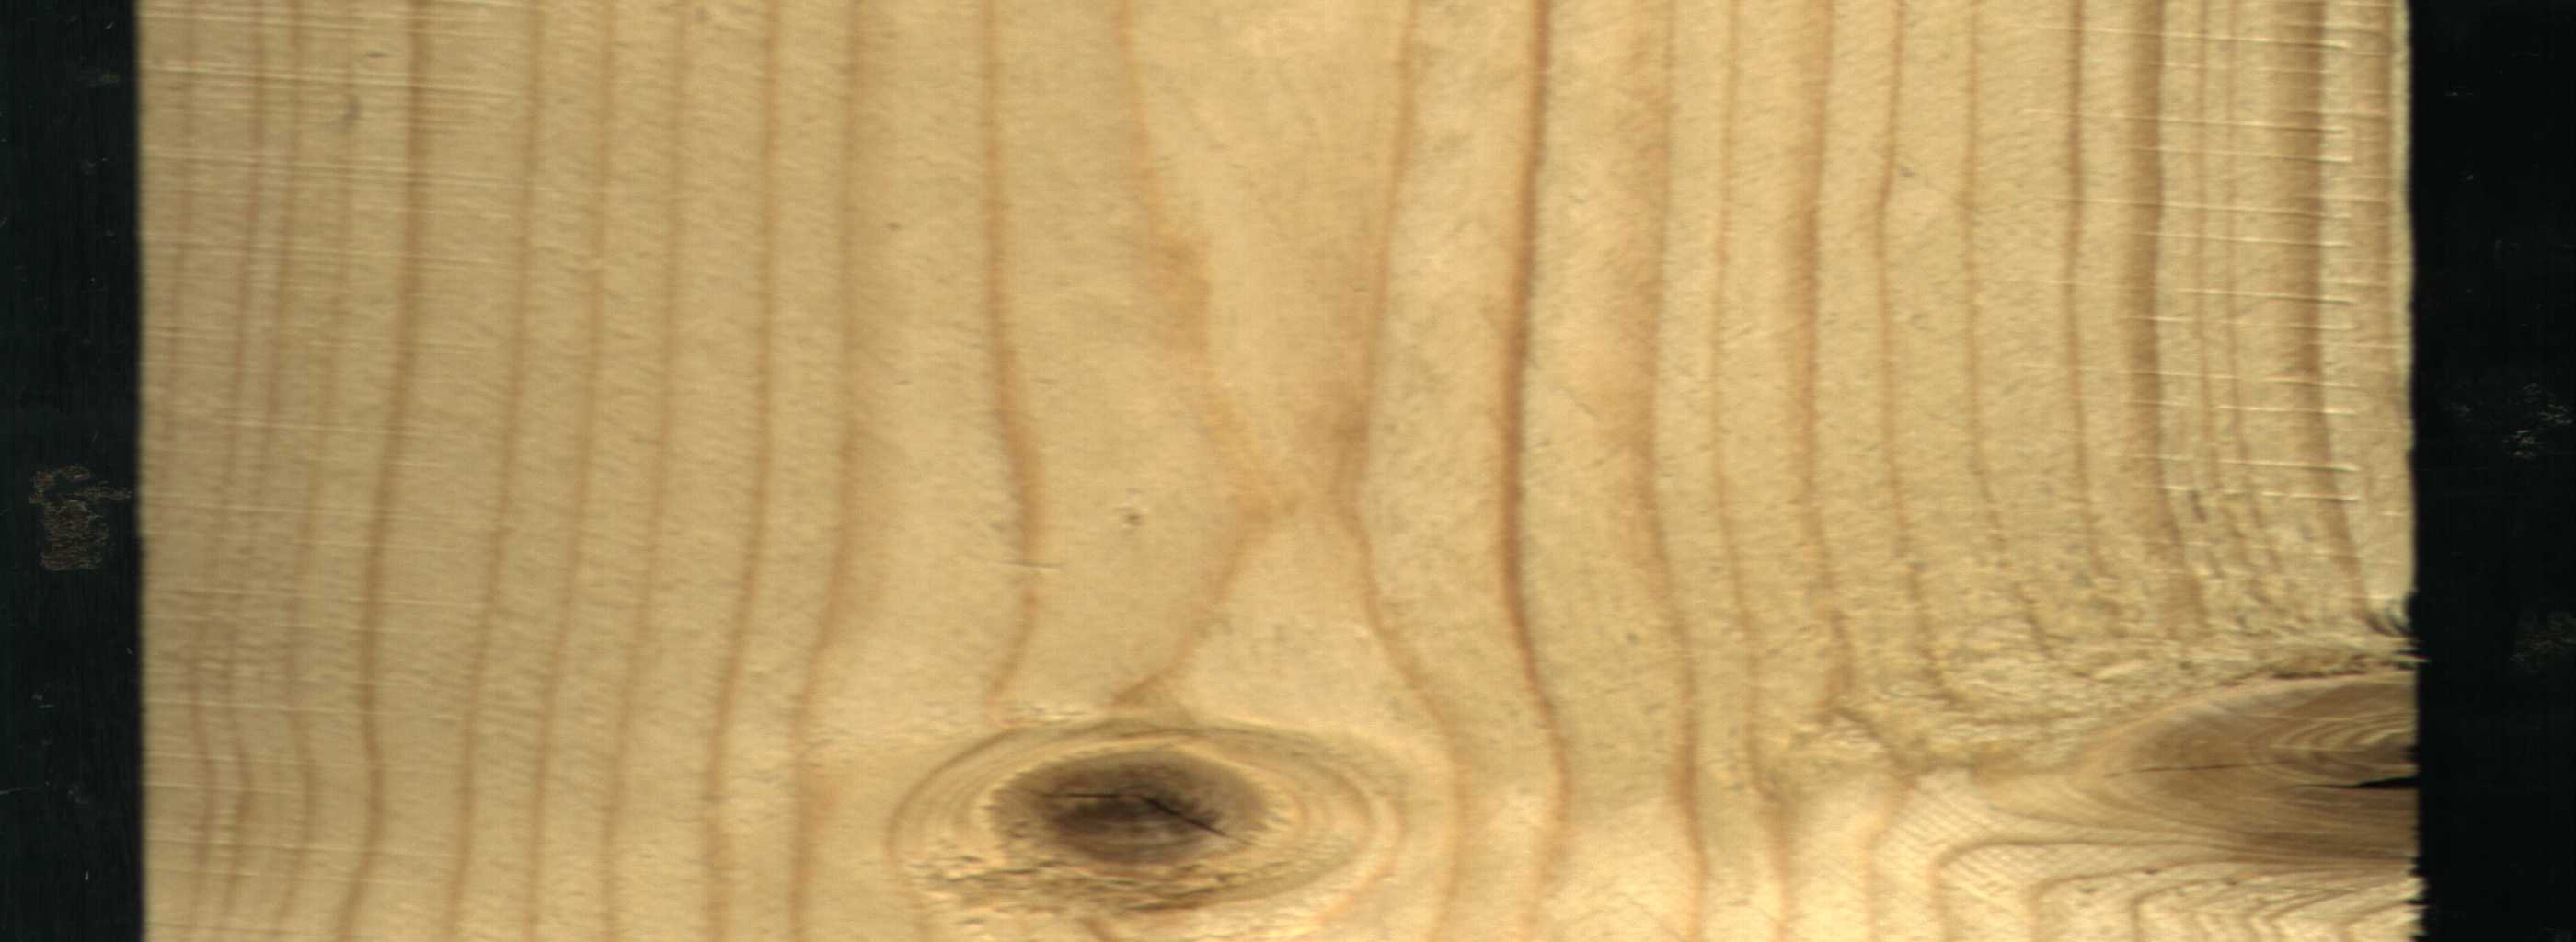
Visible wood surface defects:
knot_with_crack
knot_with_crack